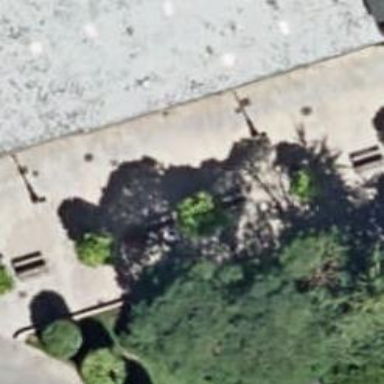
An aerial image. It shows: Brown bench in the vicinity.